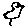
Label: bird